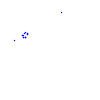
Particle: proton